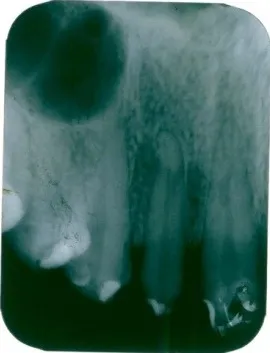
Periapical radiolucency and partial resorption of the interdental septum on 2.2 tooth.
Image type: radiology (x_ray)